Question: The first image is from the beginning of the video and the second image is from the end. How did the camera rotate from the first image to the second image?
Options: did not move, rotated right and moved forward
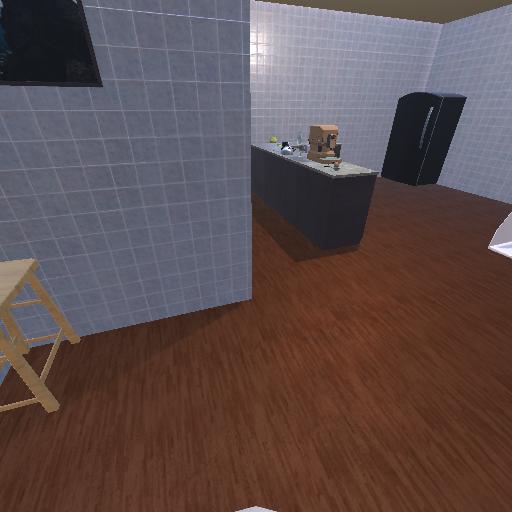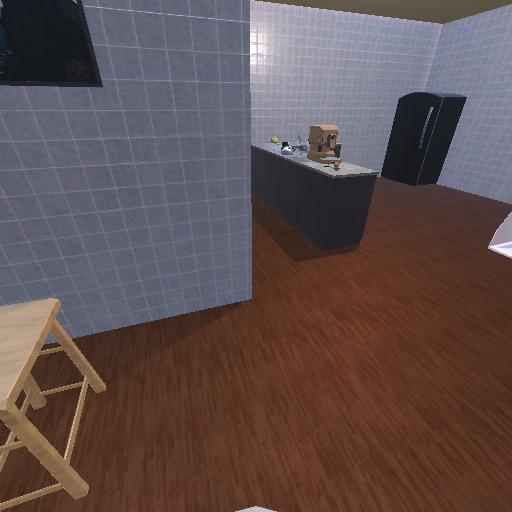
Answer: did not move